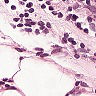
Metastatic tissue present: yes